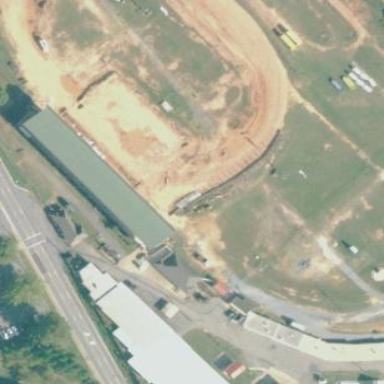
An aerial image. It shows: Dirt raceway for motor sports.